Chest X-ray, PA view. Patient: 65 years old, sex F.
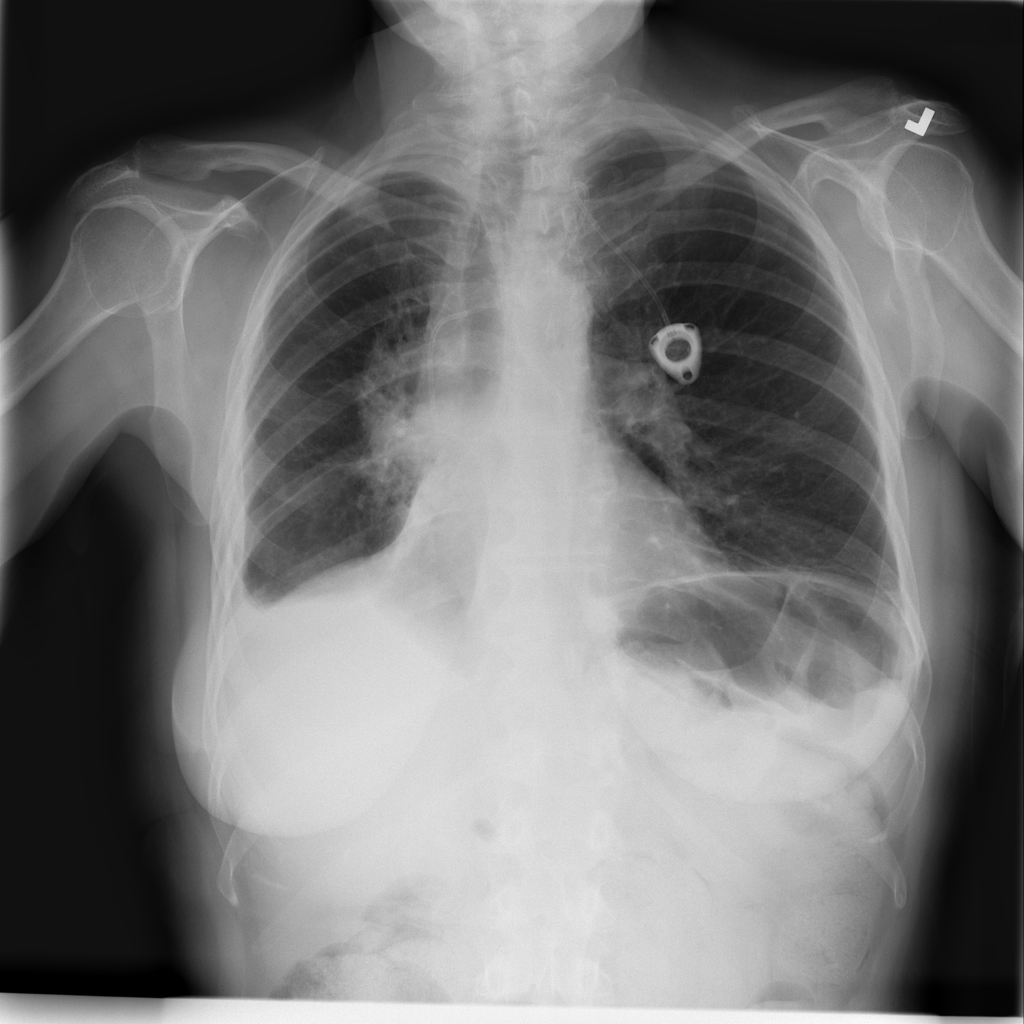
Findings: Infiltration, Mass